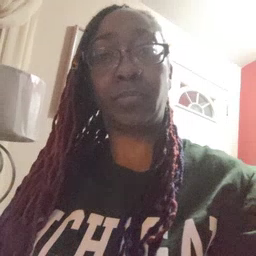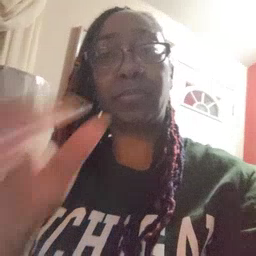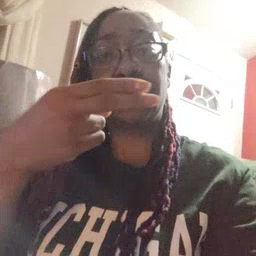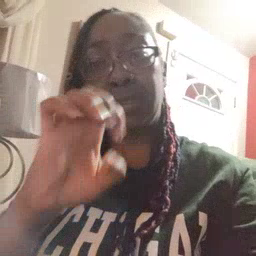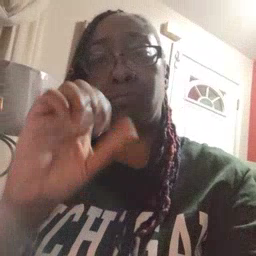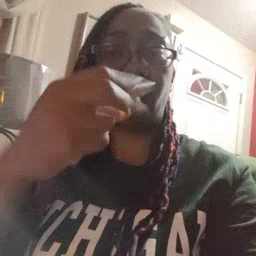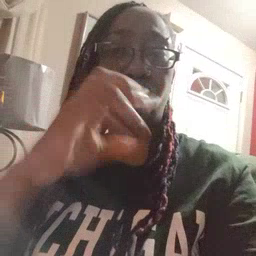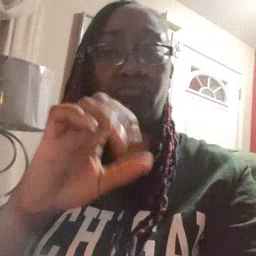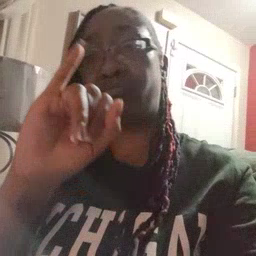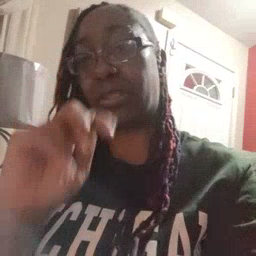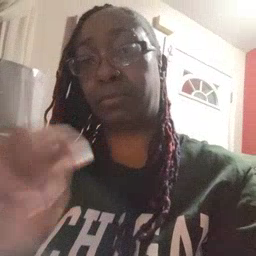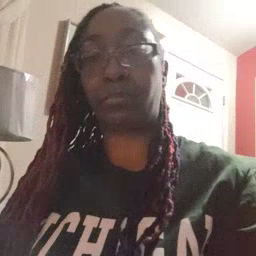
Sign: hesheit